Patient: sex F, age 64
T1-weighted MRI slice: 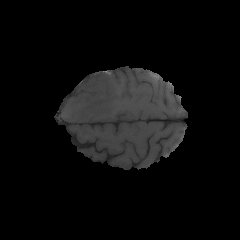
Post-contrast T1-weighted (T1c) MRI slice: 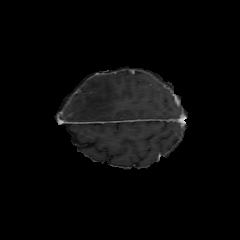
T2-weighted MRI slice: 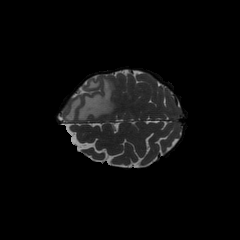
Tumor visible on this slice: yes
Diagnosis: Glioblastoma, IDH-wildtype
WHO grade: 4